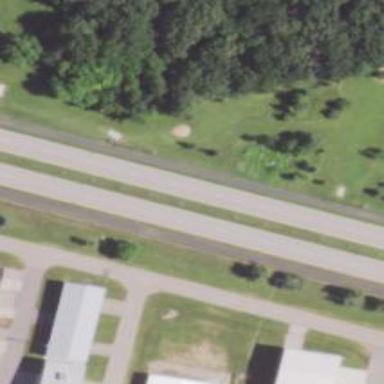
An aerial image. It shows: Disc golf basket.